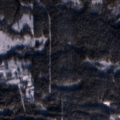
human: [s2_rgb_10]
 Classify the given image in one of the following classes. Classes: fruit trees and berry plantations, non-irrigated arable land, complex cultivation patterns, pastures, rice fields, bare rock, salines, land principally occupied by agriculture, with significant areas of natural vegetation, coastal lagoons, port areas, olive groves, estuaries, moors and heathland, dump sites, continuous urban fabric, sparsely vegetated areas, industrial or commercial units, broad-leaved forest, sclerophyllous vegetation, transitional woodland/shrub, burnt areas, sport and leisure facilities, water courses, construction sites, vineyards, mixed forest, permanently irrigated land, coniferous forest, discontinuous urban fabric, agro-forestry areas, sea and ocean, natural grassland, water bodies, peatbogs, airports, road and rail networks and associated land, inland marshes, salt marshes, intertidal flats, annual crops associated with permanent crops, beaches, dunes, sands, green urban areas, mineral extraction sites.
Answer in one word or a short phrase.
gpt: coniferous forest, mixed forest, transitional woodland/shrub